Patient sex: F
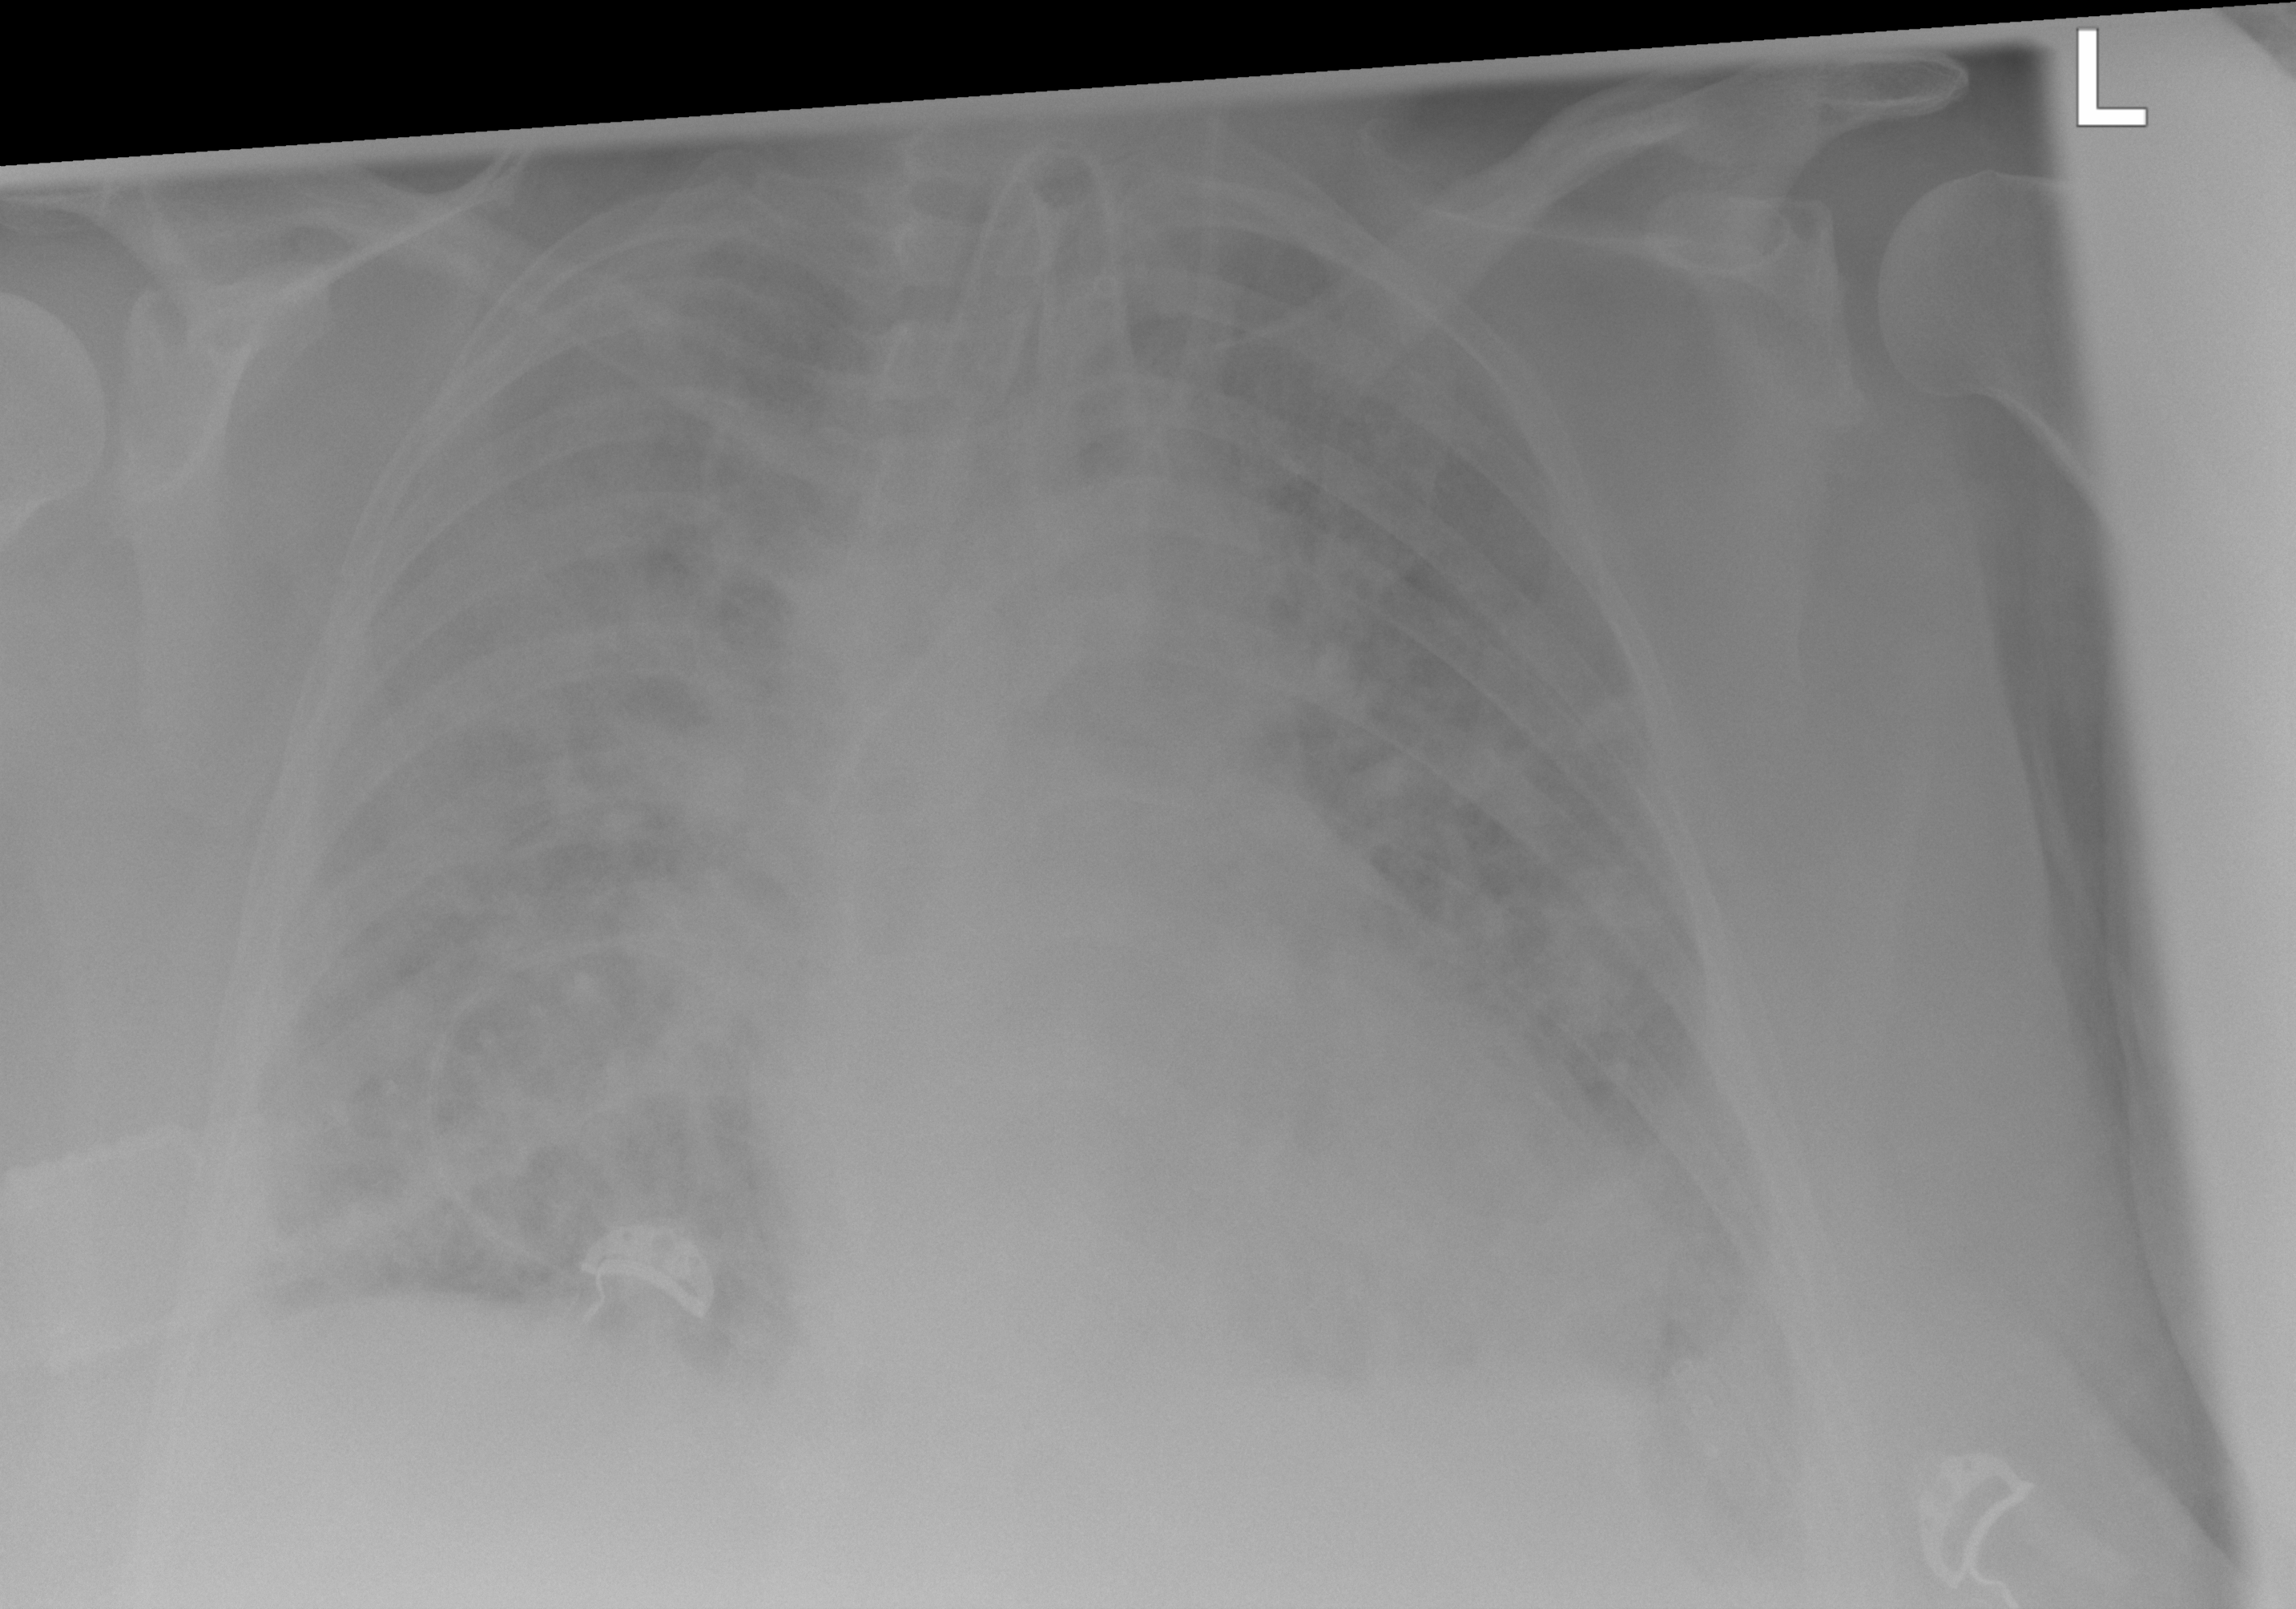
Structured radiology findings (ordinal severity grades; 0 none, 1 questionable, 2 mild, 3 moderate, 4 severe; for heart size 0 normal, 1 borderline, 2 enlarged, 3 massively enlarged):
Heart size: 2
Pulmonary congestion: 2
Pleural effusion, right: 2
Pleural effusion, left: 2
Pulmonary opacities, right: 3
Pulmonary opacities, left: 3
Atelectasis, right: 0
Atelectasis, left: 0